Aerial crown-view tile of a tropical tree (Barro Colorado Island, Panama), acquired 20241216:
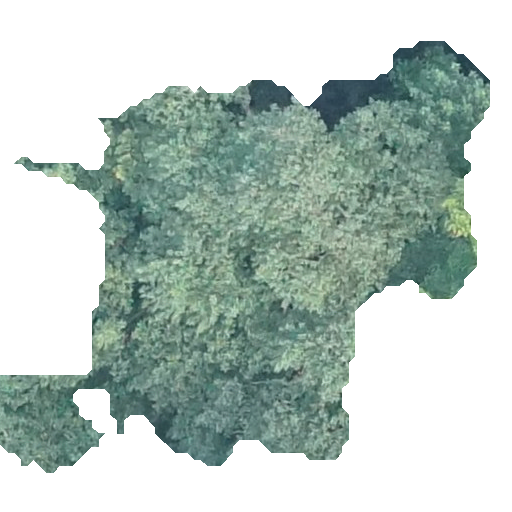
Species: Hieronyma alchorneoides
GBIF accepted scientific name: Hieronyma alchorneoides
Crown area: 181.005 m²